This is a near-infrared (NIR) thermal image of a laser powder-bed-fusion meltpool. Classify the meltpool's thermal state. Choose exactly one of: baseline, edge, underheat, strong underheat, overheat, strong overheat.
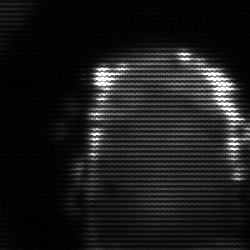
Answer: baseline